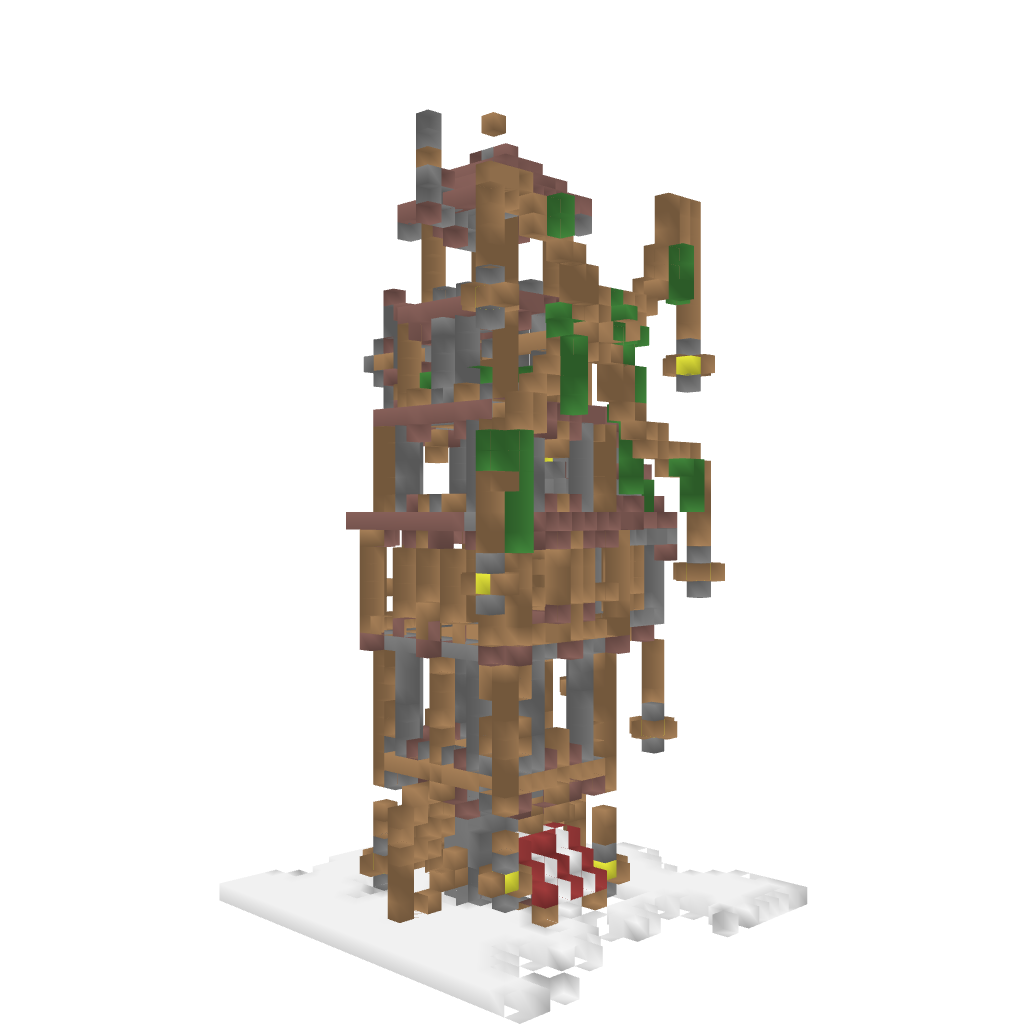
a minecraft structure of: STEAMPUNK Windmill bad low quality